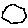
Label: hexagon